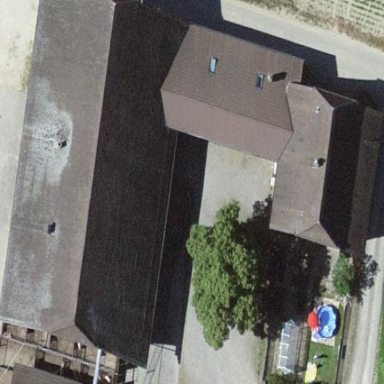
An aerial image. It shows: Farm building.